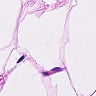
Metastatic tissue present: no